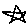
Label: star